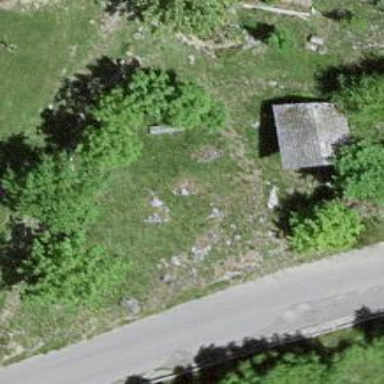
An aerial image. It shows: Brown bench in the vicinity.